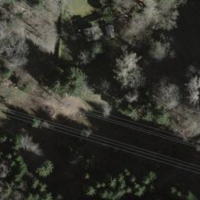
EUNIS habitat code: 44
Species observed at this site:
Fagus sylvatica
Tussilago farfara